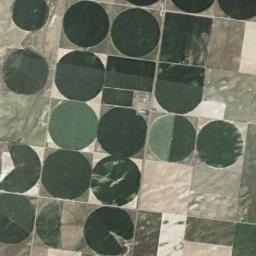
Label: circular_farmland